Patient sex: M
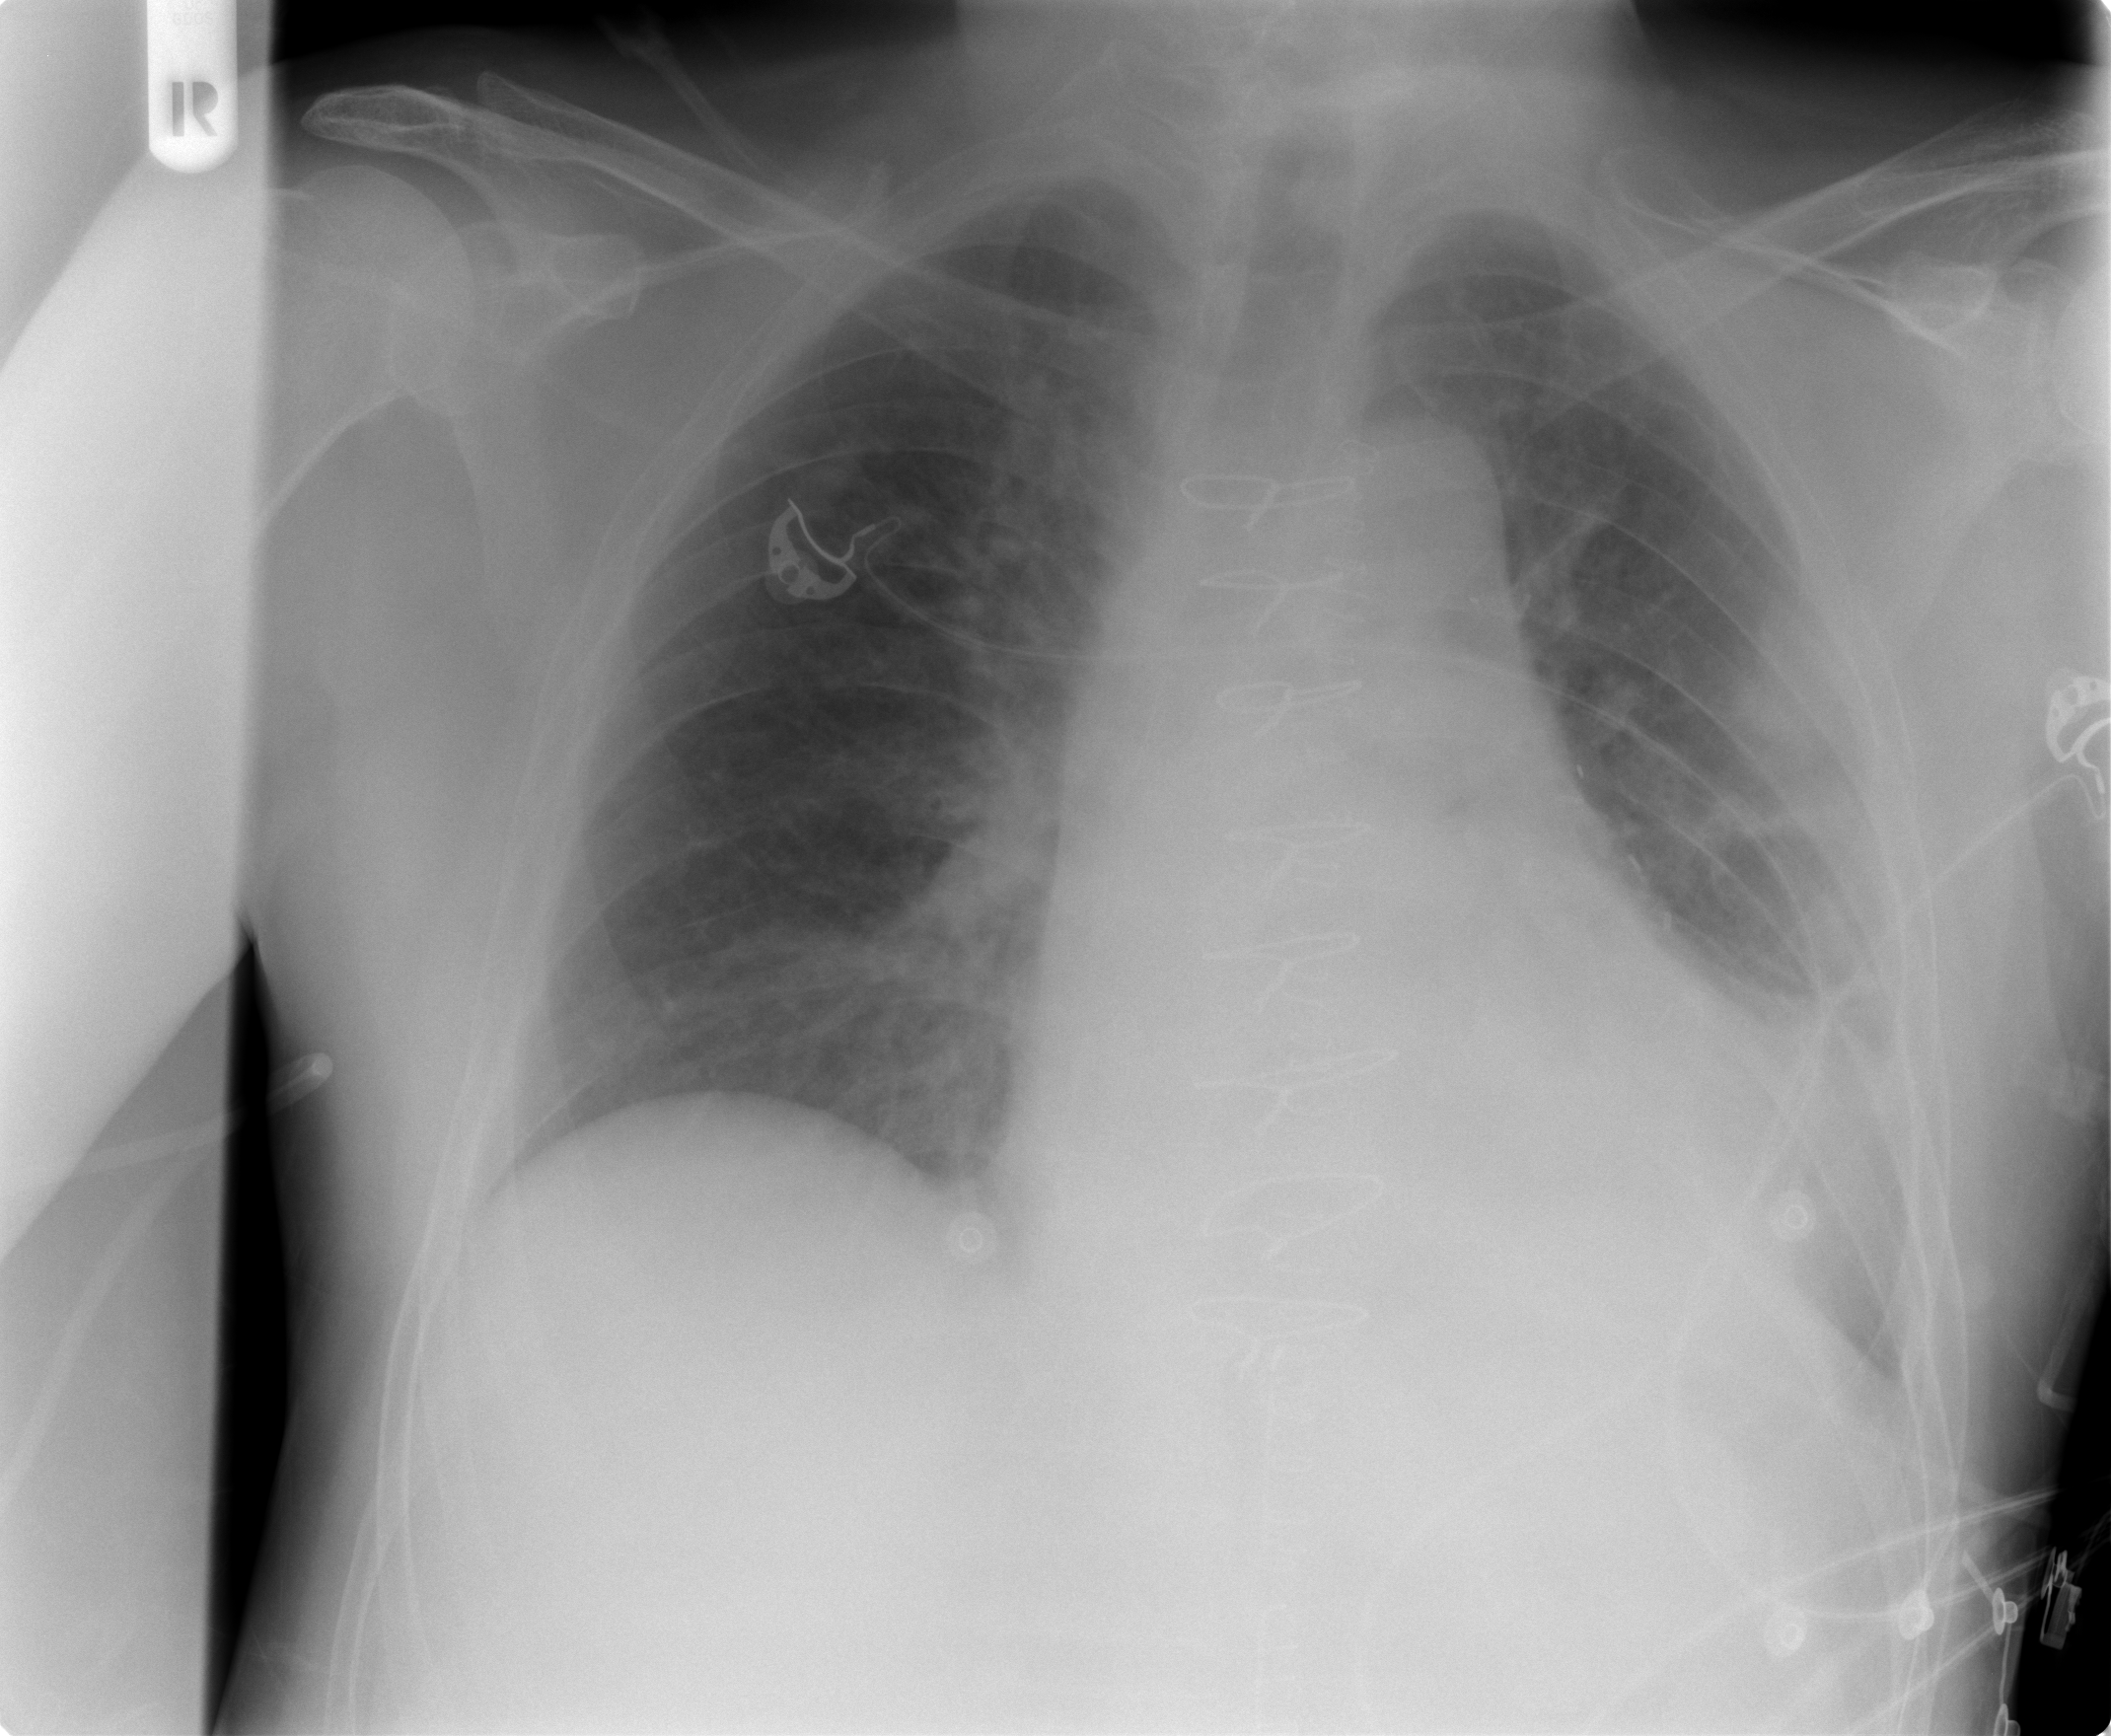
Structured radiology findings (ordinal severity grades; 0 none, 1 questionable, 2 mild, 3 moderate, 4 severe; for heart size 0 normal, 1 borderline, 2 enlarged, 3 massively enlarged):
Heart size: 2
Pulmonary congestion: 2
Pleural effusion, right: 0
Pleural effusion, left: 2
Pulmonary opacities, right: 0
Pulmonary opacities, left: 0
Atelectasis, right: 0
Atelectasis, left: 2